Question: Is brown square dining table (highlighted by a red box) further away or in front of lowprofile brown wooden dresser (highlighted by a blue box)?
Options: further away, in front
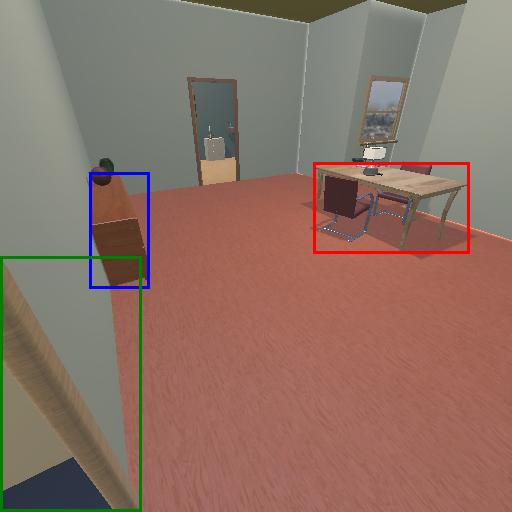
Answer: further away